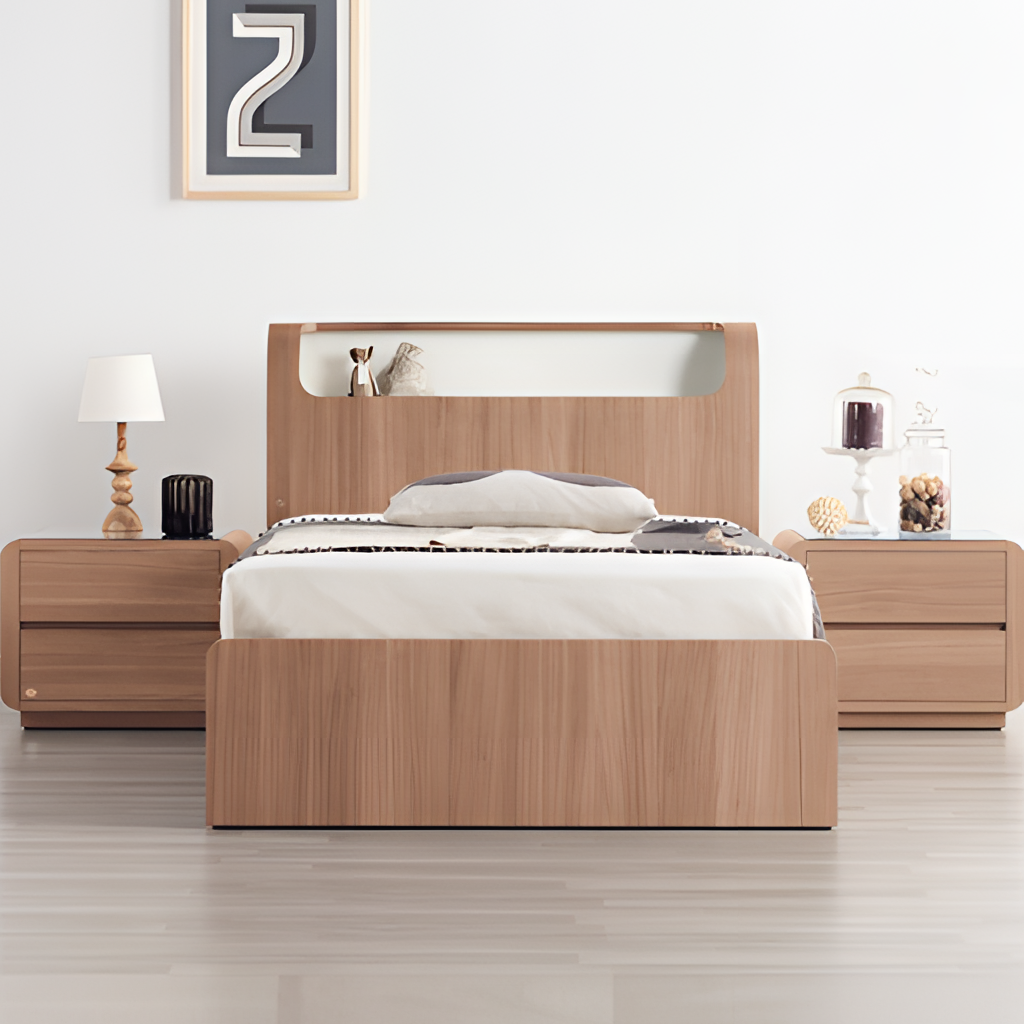
natural wood bed, bedroom, paint wallpaper, with solid pattern, wood flooring, with plank pattern, contemporary